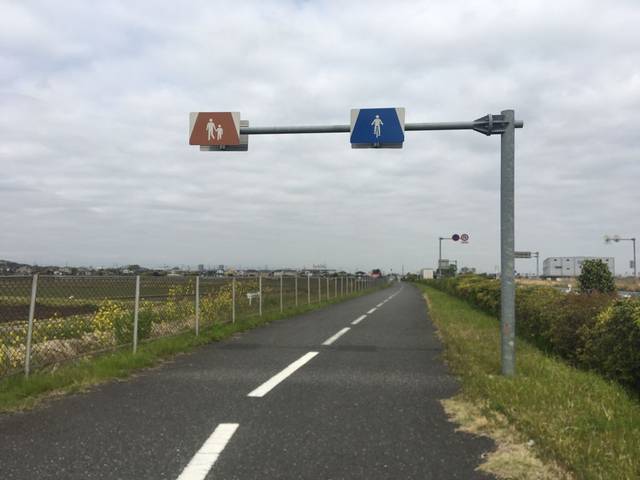
Region: Japan
Coordinates: 35.848, 139.572